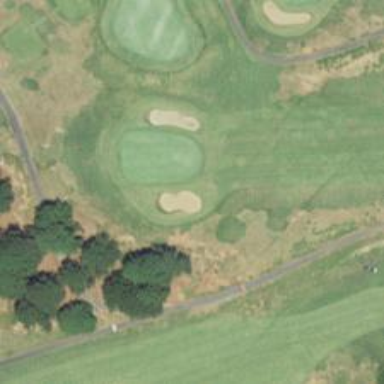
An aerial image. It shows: View of golf hole.